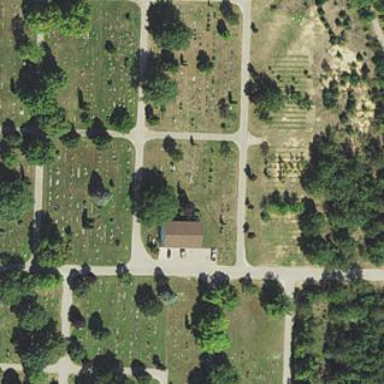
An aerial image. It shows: Sector within cemetery.